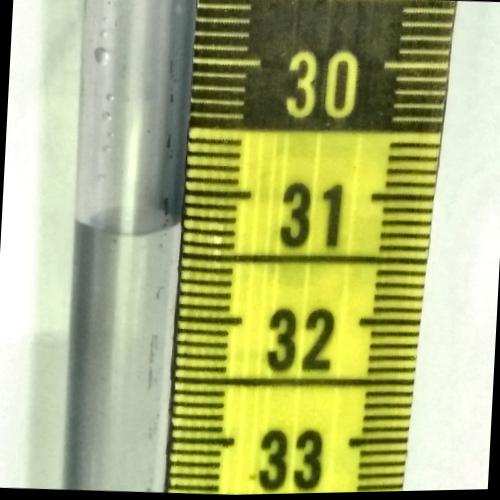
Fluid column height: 31.3 cm